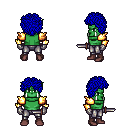
a pixel art fantasy rpg character, male body template, orc, green skin, gold arm armor, metal pants, blue curly afro hairstyle, metal gloves, maroon shoes, dagger, four views (front, back, left, right), 2x2 character sprite sheet, small pixel art, hard edges, no anti-aliasing